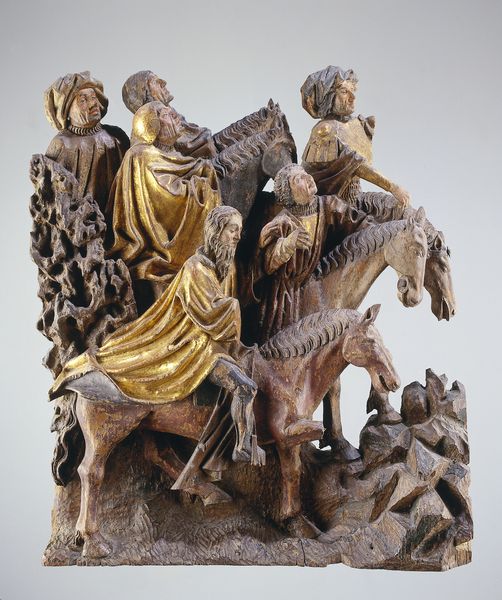
Titel: Landschap met zes naar rechts rijdende ruiters, behorend tot een calvariegroep
Standort: Amsterdam
Institution: Rijksmuseum
Schlagwörter: gruppe, mann, umhang, menschen, braun, holz, männer, tier, bart, gesichter, mütze, stein, gebüsch, gold, mantel, personen, pferd, pferde, reiter, skulptur, mähne, reiten, sattel, steigbügel, relief, detail, glaube, rüstung, trense, schnitzerei, mittelalter, kreuzzug, könige, geschnitzt, schnitzwerk, freske, holzschnitzerei, verzirt